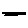
Label: line